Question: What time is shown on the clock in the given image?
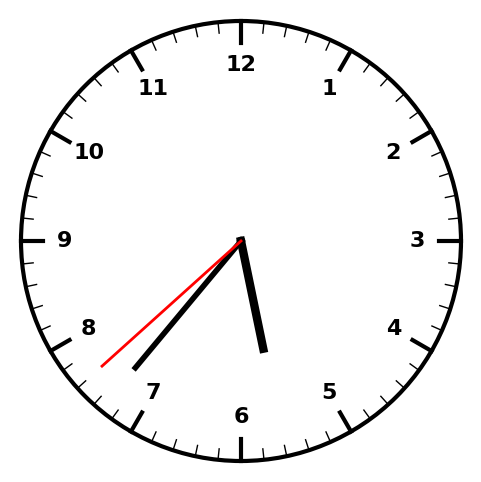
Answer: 05:36:38